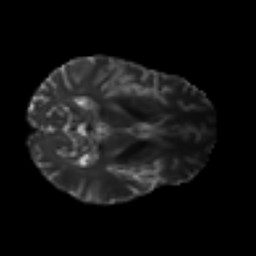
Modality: T2w
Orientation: axial
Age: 47
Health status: ill
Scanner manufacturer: philips
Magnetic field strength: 3 T
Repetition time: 9 s
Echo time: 0.127 s